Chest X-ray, AP view. Patient: 30 years old, sex F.
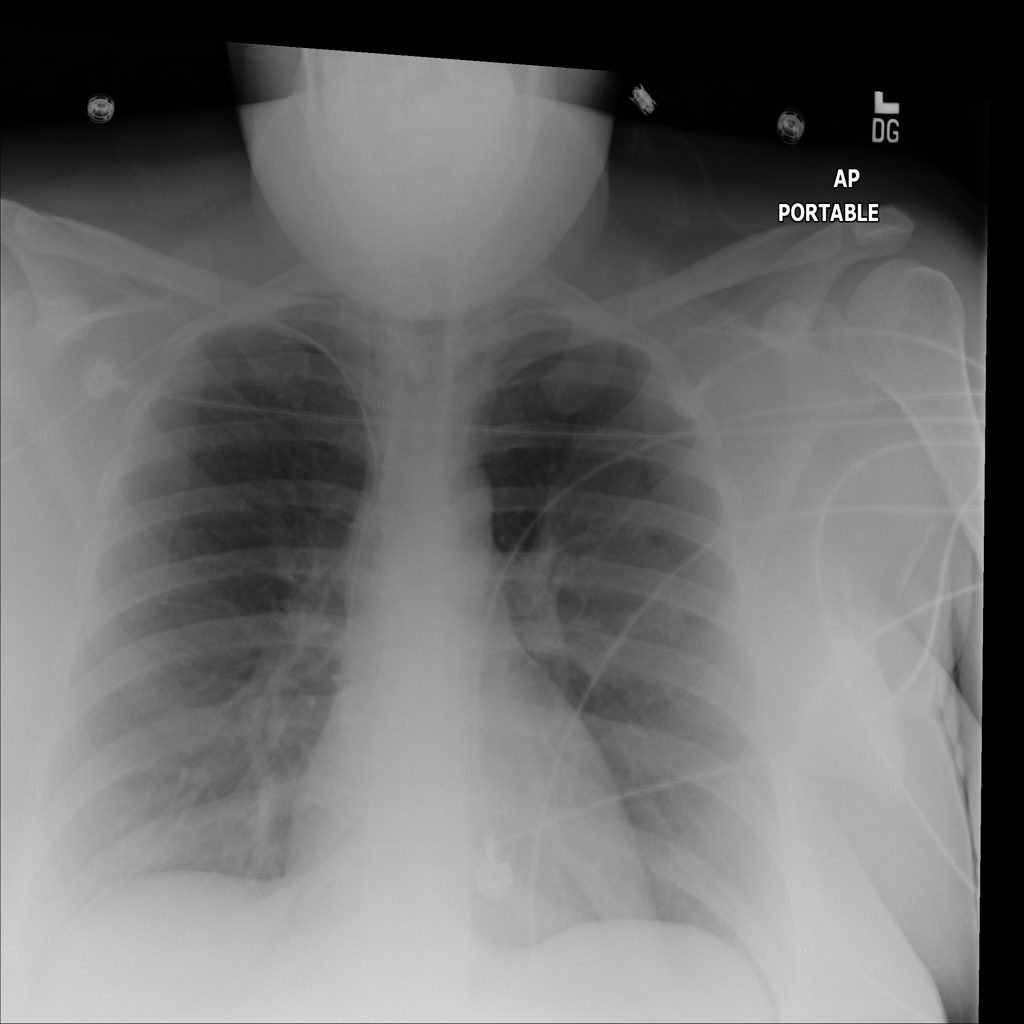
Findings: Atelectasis